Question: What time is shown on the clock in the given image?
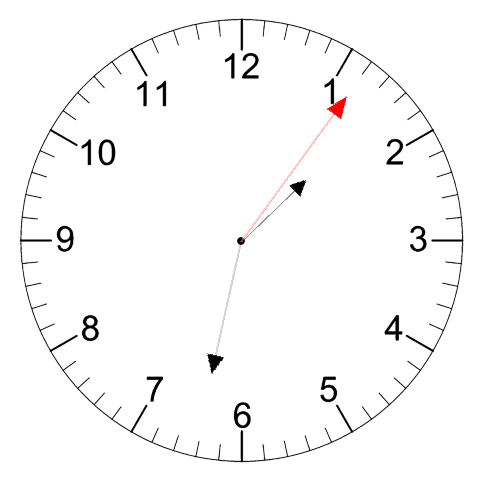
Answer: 01:32:06